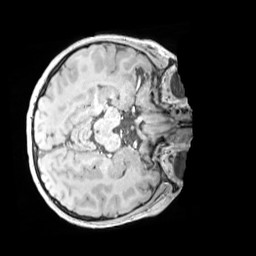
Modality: MP2RAGE
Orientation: axial
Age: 11
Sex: male
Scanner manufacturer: siemens
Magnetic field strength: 3 T
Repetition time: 4 s
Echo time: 0.00303 s